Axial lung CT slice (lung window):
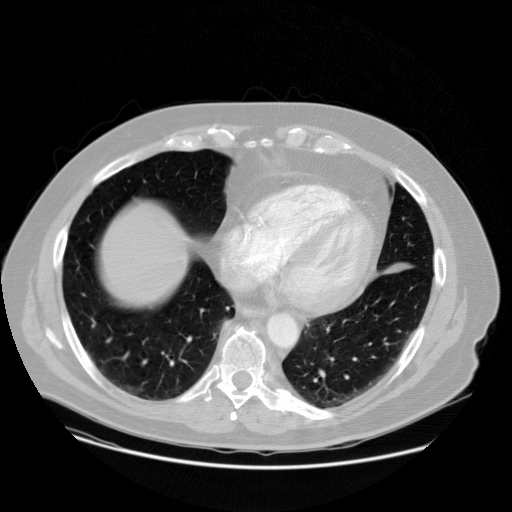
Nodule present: no